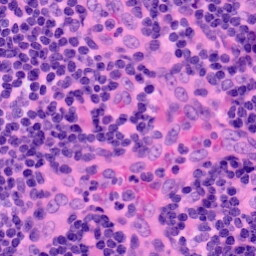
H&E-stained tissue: LymphNode